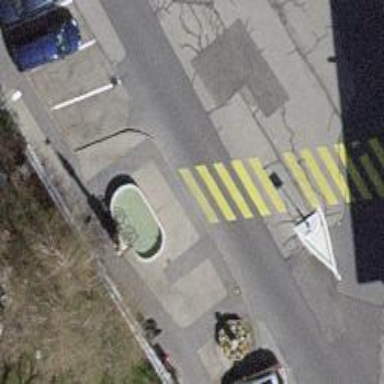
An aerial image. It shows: Fountain.